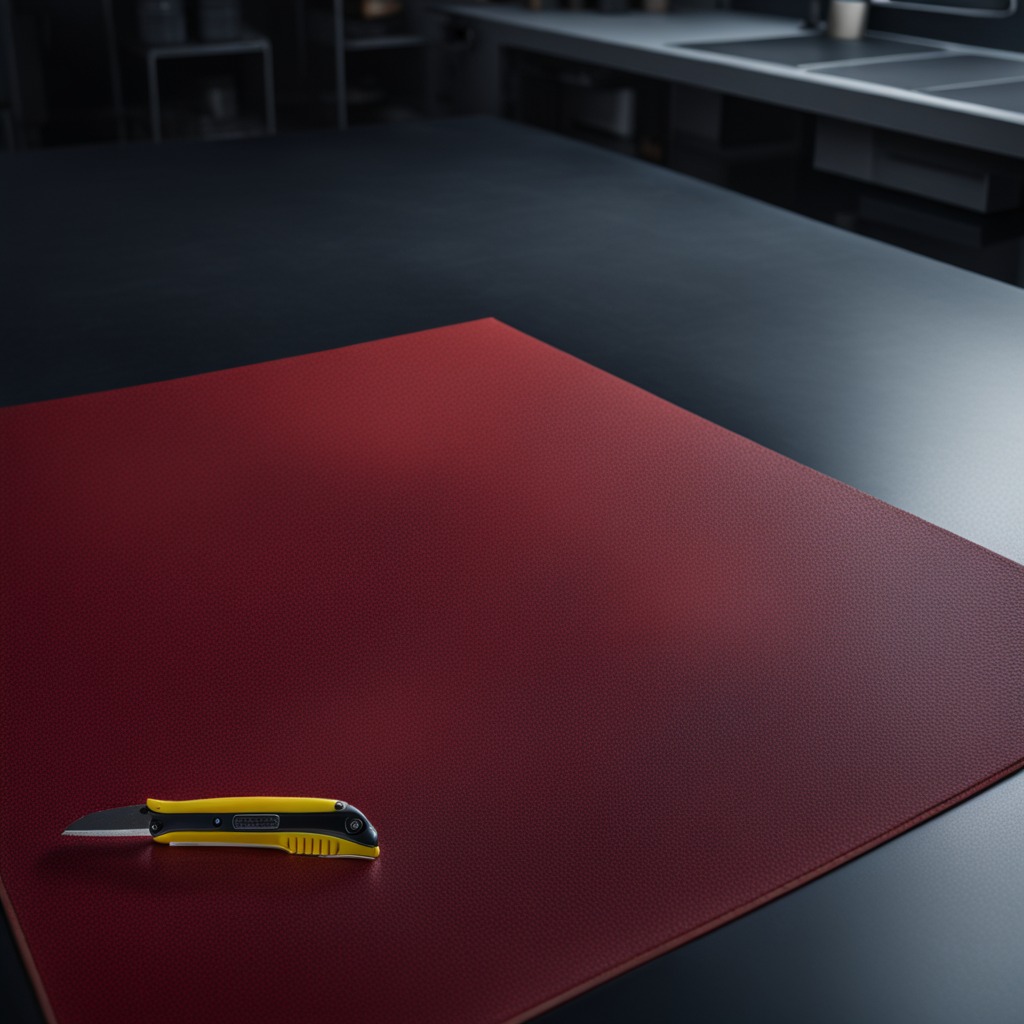
A utility knife is lying on the tabletop.